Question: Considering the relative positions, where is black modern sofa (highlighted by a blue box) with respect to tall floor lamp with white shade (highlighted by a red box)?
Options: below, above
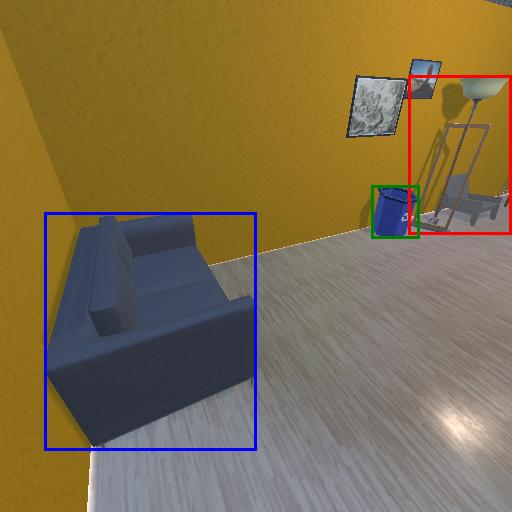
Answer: below